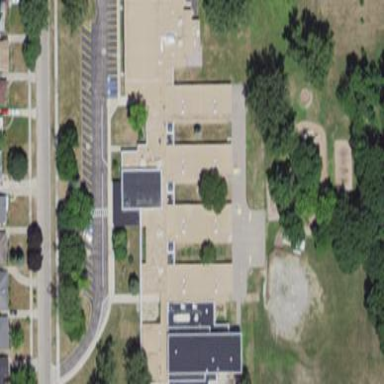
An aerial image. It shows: School.